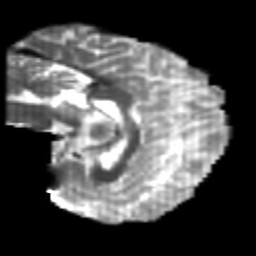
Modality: T2w
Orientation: sagittal
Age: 26
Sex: male
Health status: healthy
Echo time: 0.074 s